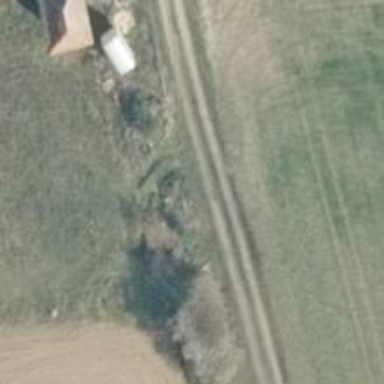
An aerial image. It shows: Power pole.